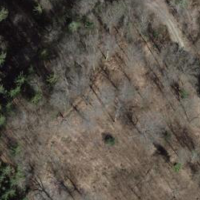
EUNIS habitat code: 41
Species observed at this site:
Melittis melissophyllum